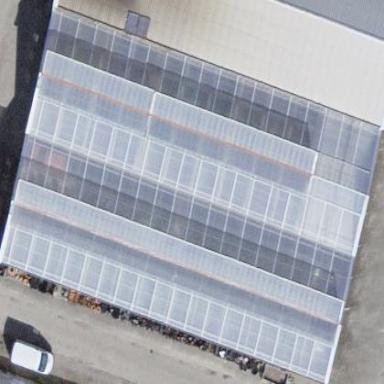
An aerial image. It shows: Area dedicated to greenhouse horticulture.